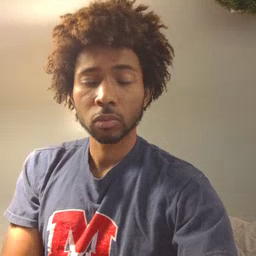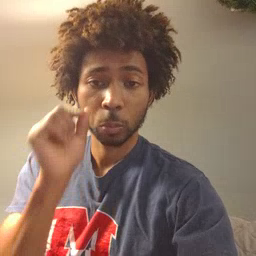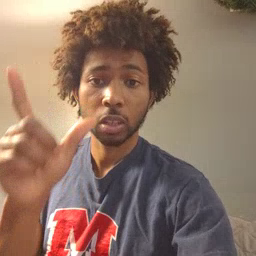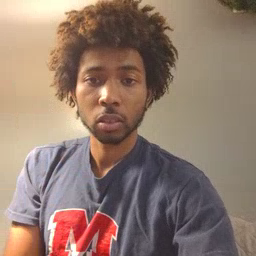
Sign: wake